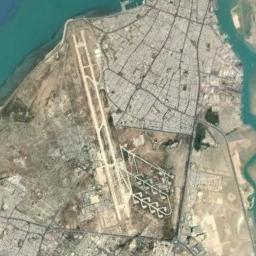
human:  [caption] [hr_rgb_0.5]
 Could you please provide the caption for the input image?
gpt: A complex airport in a cluster of urban residents surrounded by turquoise waters .

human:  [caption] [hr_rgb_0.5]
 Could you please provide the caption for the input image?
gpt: There is an airport in bare land surrounded by the sea .

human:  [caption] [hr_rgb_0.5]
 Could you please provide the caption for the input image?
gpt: An airport with two parallel runways next to the sea and dense residential areas around the airport .

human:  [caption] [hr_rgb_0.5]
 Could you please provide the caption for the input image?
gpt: Most of the airport's buildings have white roofs .

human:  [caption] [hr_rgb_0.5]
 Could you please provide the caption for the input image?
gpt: The airport has many roads of different lengths .